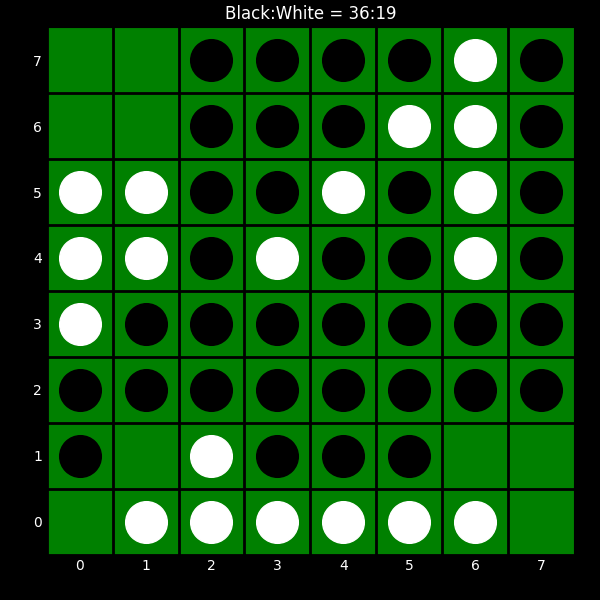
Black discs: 36
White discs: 19